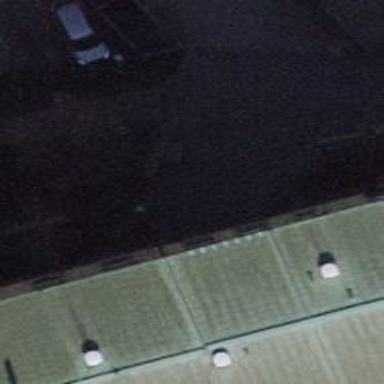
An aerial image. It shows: Wall barrier.